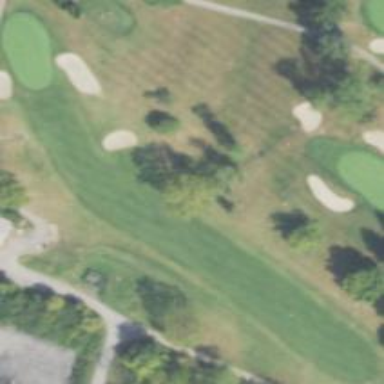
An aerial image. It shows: Golf fairway surrounded by grass.